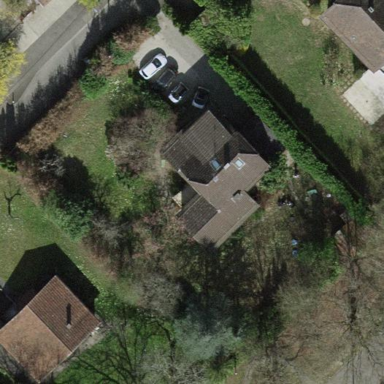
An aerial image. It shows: Garden surrounded by fence.